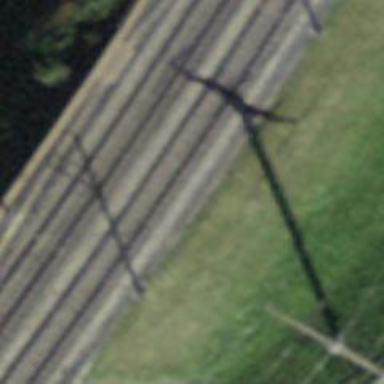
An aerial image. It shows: Railway with electrified contact lines.